Question: Is it possible for me to find out the typing co-ordinates (relative to desktop co-ordinates) in a notepad window from a Delphi application? For example, if we look at the below picture, I am typing on a notepad window. Can I find out the screen co-ordinates, where I am typing on notepad.
It would be helpful if someone can suggest a generic solution. Answer no1 speaks about notepad. How about a console window? Is it possible to figure out the co-ordinates, if i am typing on a console window?

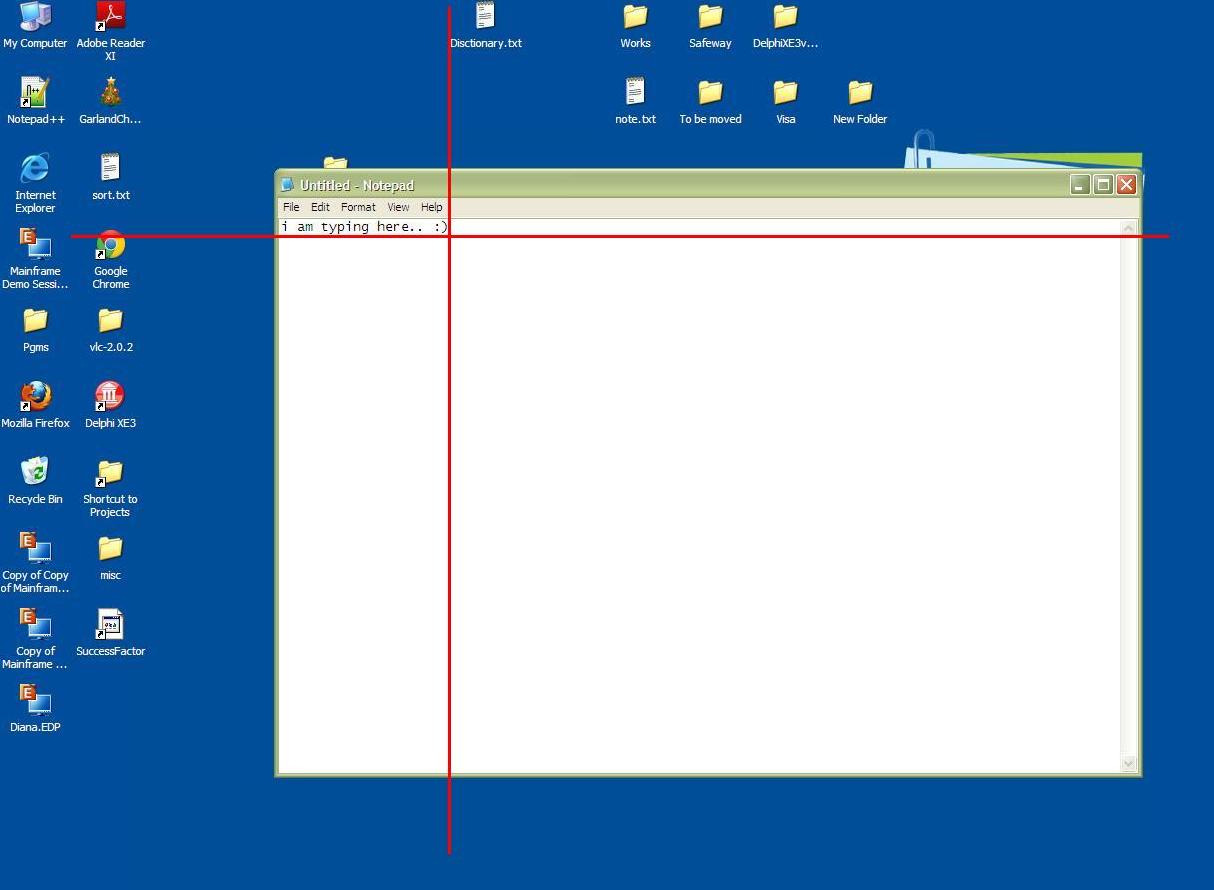
Answer: I guess, if UAC would not disable it, you can implement the following sequence:
1. you have to learn the windows structure of the notepad. Using tools like WinSpy++, WinSight or ProcFS for Total Commander or whatever. And then you have to get the handle (HWND) of the actual editbox window. The topic of enumerating or finding other applications windows was discussed many times already on StackOverflow and on Google.
2. Then you have to ask the main edit window for it coordinates. See Get{Client/Window}Rect functions, see http://msdn.microsoft.com/en-us/library/windows/desktop/ms633503.aspx and http://msdn.microsoft.com/en-us/library/windows/desktop/ms633519.aspx Perhaps even better would be to SendMessage the EM_GETRECT custom message: http://msdn.microsoft.com/en-us/library/ms997530.aspx
3. Then you have to know the position of caret: like TMemo.SelEnd and TEdit.SelStart - again best way would be to just read how they are implemented in VCL. Probably that would be rooted in SendMessage(EM_GETSEL,...) - http://msdn.microsoft.com/en-us/library/ms997530.aspx - there is a ready example to do this
4. Then you would have to ask Widows for relative coordinates of that position - relative to the Client Rect you get in above steps. See EM_POSFROMCHAR message http://msdn.microsoft.com/en-us/library/windows/desktop/bb761631.aspx and Delphi sample at http://www.delphipages.com/forum/showthread.php?t=33707
However some claims that this does not always work reliably: <URL> so as last resort you can use hard-core string parsing, as described in version 1 of this answer.